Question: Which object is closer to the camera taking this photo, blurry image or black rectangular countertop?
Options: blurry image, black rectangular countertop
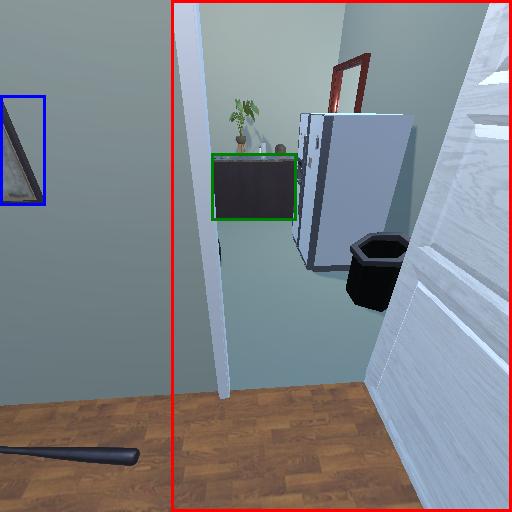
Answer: blurry image